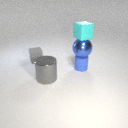
small blue rubber cylinder below large blue metal sphere